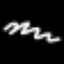
Label: squiggle